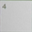
Piece: xx